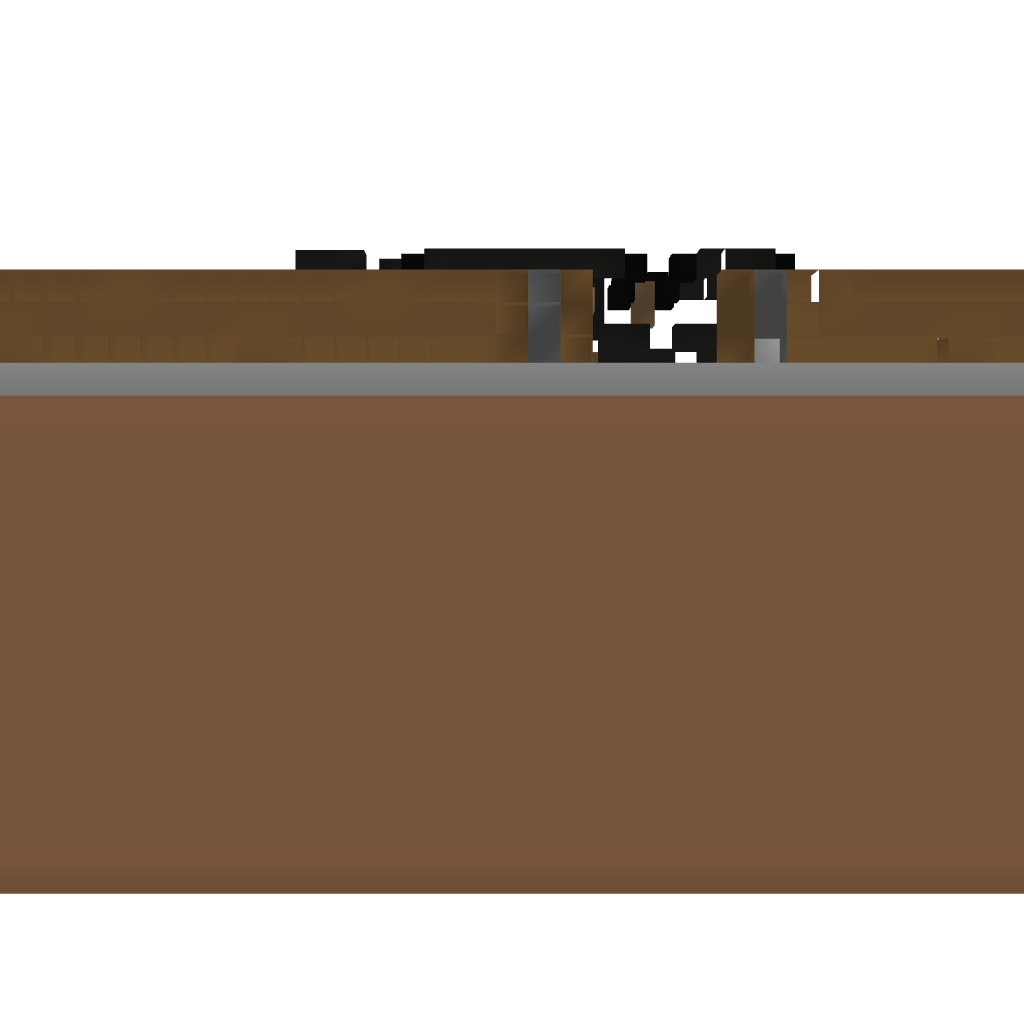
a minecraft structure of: Modern House - cmacey